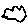
Label: cloud